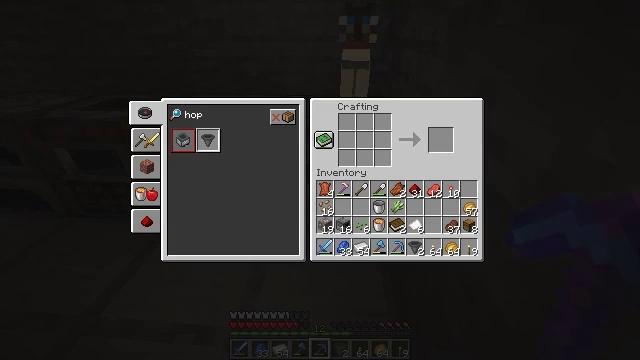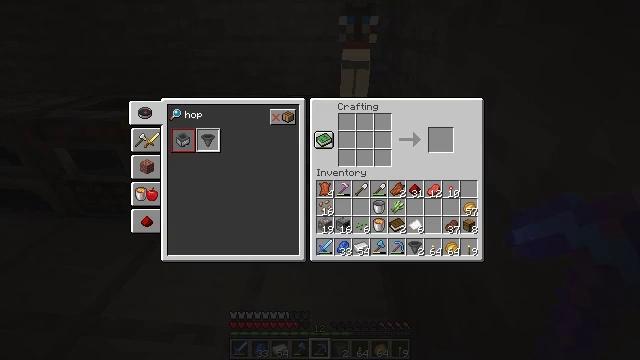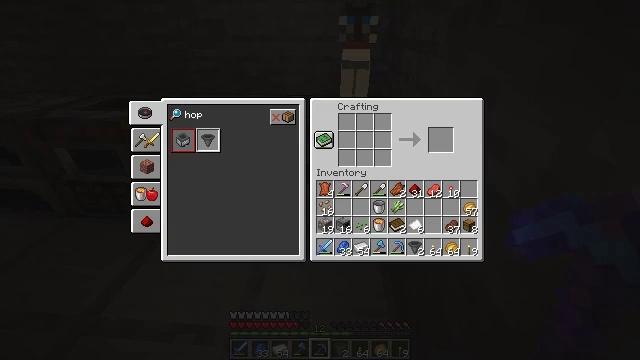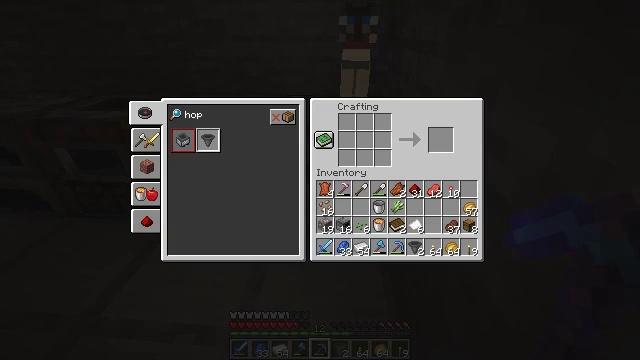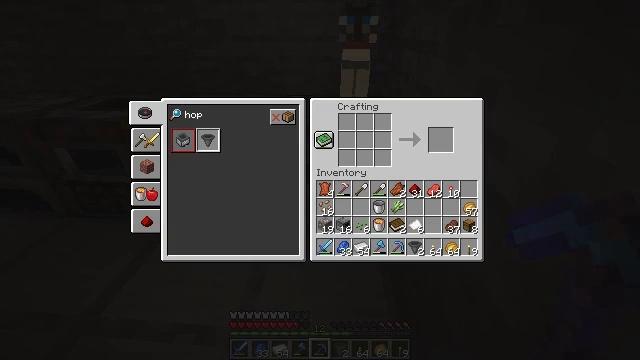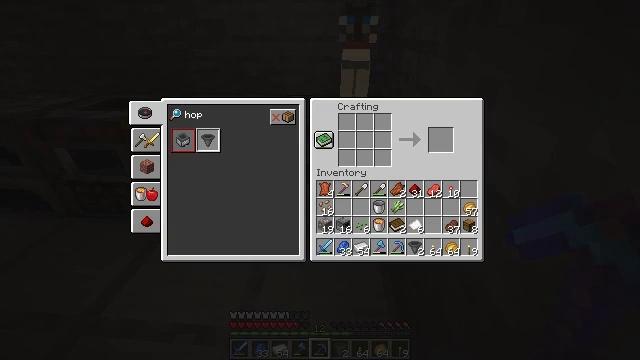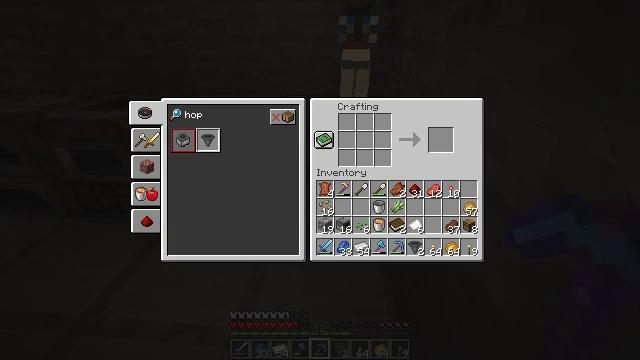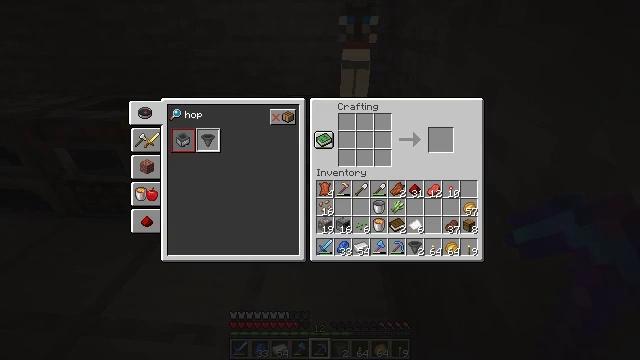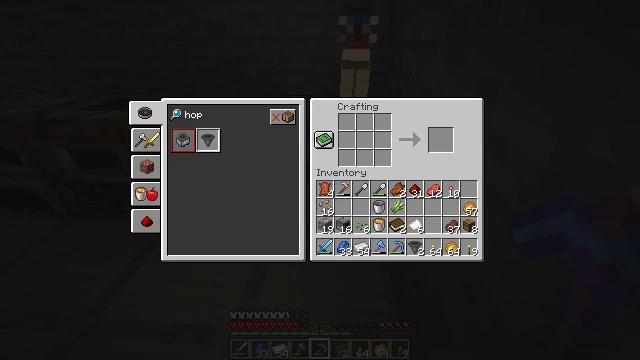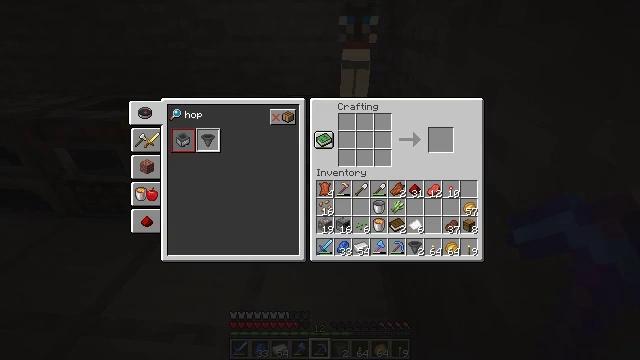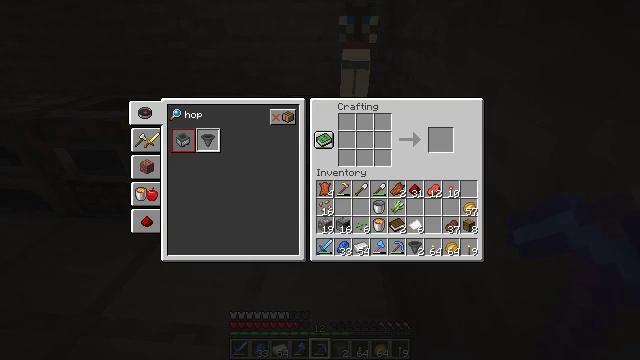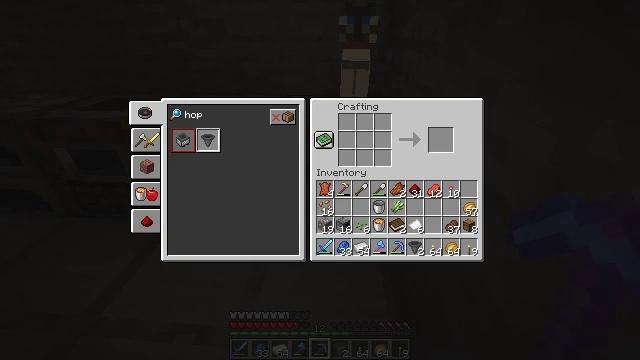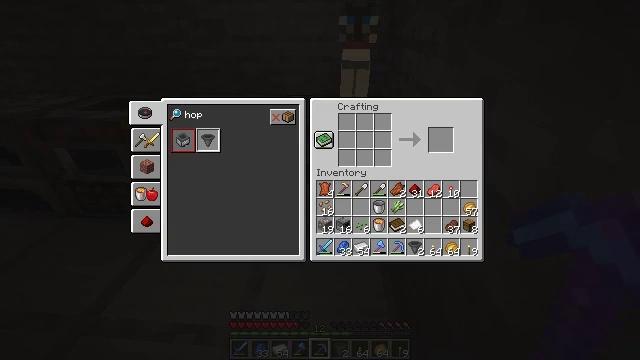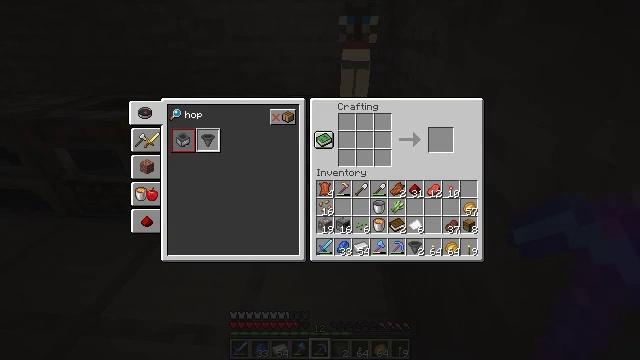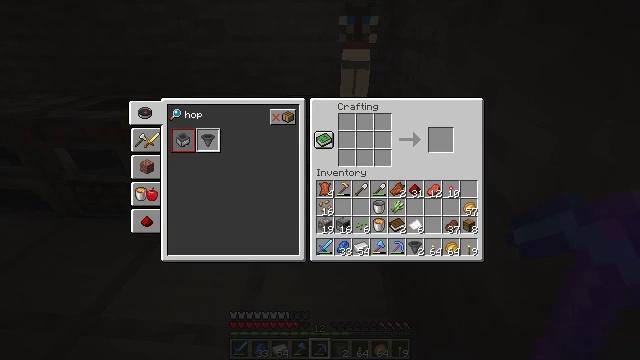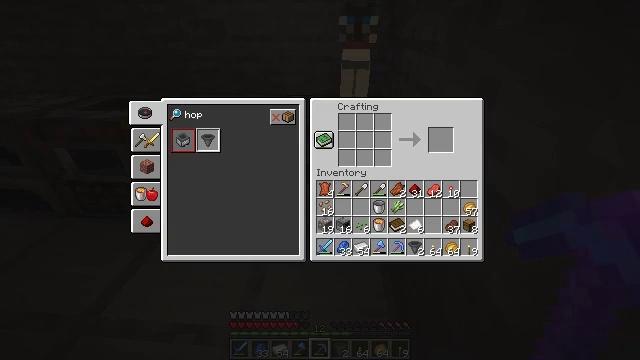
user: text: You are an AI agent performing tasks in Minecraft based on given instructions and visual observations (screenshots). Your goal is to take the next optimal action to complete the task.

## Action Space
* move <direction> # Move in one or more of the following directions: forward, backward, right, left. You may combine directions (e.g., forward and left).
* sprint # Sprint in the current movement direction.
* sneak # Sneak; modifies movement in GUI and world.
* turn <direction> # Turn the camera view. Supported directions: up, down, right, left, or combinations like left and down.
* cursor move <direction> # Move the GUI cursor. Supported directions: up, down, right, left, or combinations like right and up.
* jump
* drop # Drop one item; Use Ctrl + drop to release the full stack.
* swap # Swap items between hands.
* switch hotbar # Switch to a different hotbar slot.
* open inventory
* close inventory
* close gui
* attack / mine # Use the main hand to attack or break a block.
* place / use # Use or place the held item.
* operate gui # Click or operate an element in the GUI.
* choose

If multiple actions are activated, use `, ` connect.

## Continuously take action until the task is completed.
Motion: motion action
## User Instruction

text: Open the crafting table and craft a minecart with iron ingots.
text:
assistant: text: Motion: no_op
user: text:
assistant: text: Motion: no_op
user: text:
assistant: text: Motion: no_op
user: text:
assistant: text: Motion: no_op
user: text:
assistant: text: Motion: no_op
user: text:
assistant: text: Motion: no_op
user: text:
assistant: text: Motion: no_op
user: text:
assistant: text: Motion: no_op
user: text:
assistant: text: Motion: no_op
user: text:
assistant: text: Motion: no_op
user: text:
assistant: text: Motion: no_op
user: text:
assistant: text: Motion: no_op
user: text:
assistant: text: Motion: no_op
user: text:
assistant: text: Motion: no_op
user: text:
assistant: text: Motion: no_op
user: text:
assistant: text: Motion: no_op
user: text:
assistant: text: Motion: no_op
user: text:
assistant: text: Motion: no_op
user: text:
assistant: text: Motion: no_op
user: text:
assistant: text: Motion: no_op
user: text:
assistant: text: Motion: no_op
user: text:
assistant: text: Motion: no_op
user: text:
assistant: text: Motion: no_op
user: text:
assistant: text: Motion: no_op
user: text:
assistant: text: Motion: no_op
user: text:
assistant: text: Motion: no_op
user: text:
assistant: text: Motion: no_op
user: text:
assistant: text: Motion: no_op
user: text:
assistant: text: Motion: no_op
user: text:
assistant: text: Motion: no_op